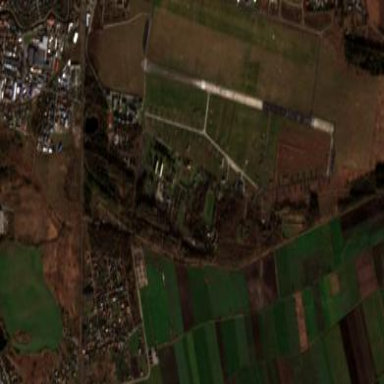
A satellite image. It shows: Military airfield located within aerodrome.